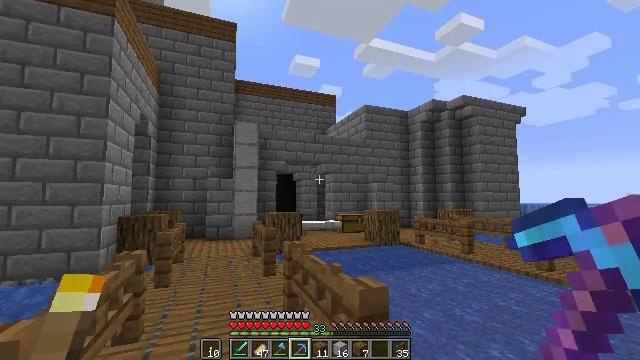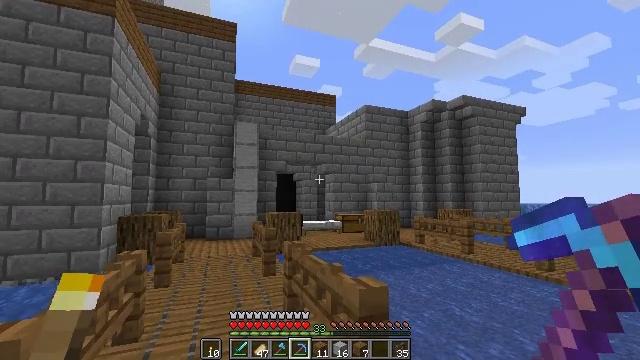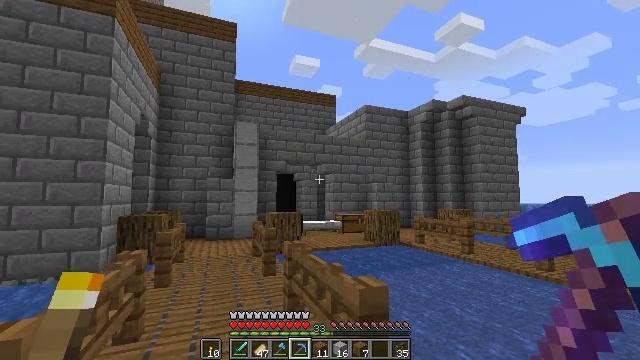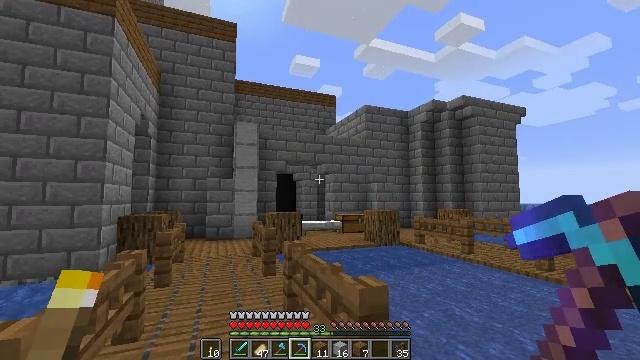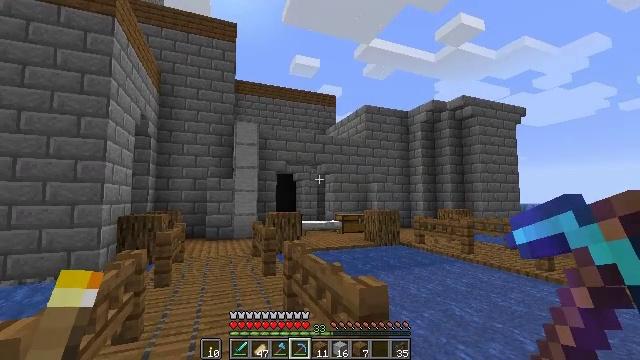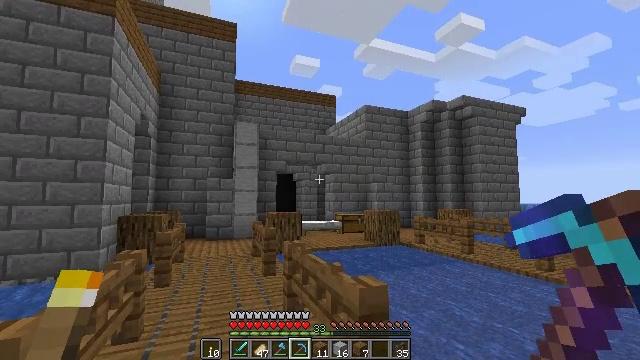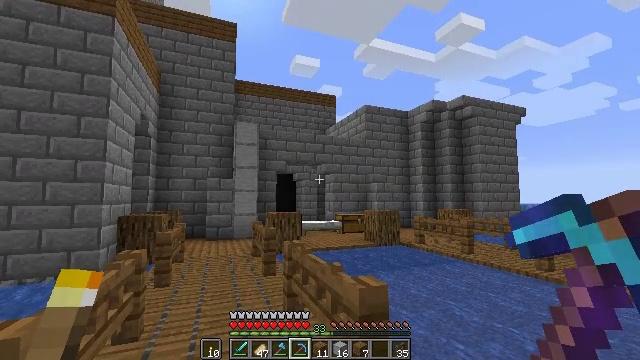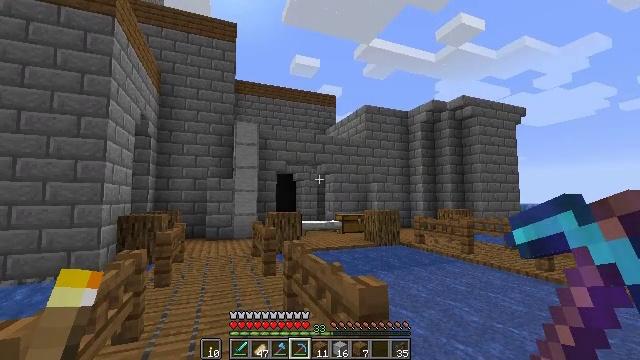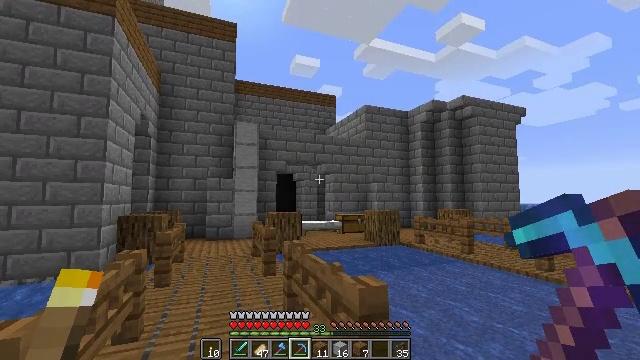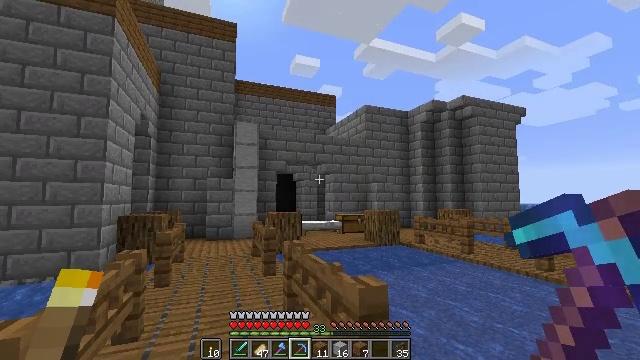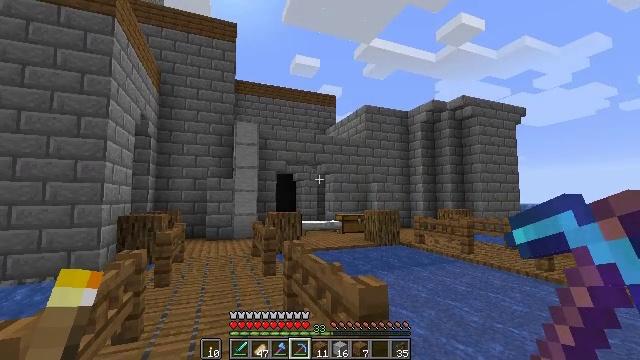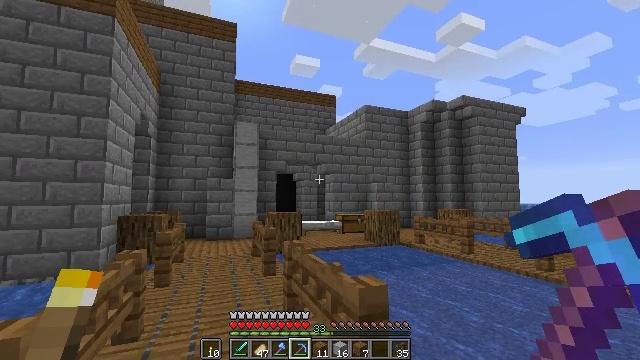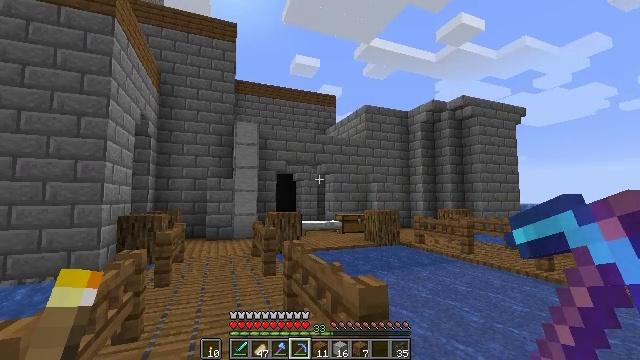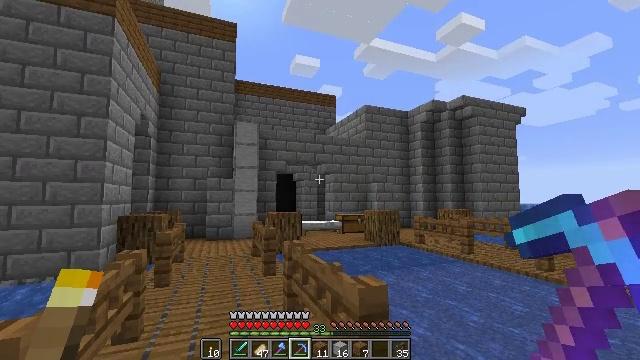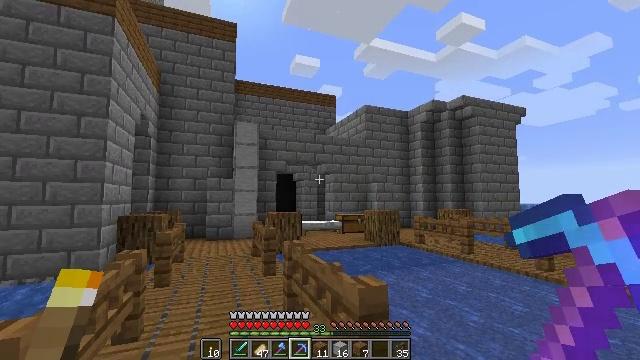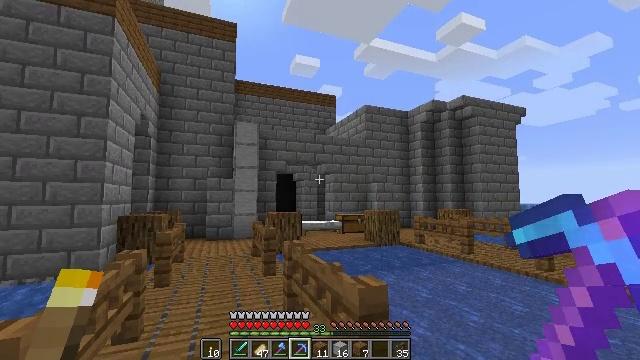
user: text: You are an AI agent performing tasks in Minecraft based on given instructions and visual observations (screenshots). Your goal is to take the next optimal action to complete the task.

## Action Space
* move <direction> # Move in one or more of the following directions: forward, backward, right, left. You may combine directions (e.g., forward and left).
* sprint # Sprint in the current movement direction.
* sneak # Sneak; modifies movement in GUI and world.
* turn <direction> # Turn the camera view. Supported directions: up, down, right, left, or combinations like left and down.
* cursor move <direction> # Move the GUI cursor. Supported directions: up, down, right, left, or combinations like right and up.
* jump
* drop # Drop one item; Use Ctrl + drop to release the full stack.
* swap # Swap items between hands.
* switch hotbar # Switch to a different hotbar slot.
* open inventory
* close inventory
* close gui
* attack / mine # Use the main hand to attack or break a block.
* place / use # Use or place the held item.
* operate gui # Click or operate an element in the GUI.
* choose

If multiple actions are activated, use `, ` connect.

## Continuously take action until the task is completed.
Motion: motion action
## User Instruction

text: Dig and collect smooth stone.
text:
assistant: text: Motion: no_op
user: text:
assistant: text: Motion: no_op
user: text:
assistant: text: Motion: no_op
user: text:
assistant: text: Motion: no_op
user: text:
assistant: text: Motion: no_op
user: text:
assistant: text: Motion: no_op
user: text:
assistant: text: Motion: no_op
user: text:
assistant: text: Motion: no_op
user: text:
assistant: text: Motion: no_op
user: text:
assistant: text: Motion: no_op
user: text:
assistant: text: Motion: no_op
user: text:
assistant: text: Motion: no_op
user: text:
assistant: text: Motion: no_op
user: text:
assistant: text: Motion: no_op
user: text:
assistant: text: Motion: no_op
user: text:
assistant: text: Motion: no_op
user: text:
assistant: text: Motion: no_op
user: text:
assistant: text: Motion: no_op
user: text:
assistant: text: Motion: no_op
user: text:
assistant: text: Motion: no_op
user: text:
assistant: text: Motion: no_op
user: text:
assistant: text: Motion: no_op
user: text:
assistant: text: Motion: no_op
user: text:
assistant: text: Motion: no_op
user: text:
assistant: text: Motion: no_op
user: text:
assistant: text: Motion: turn left
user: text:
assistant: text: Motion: move forward, turn left
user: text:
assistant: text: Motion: move forward, turn left
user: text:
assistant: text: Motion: move forward
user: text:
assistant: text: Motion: move forward, turn left